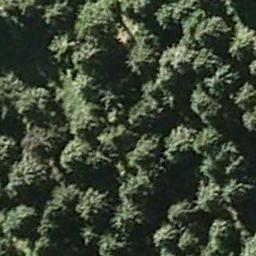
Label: forest